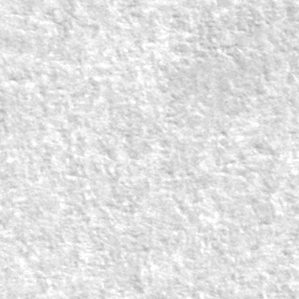
Label: frost